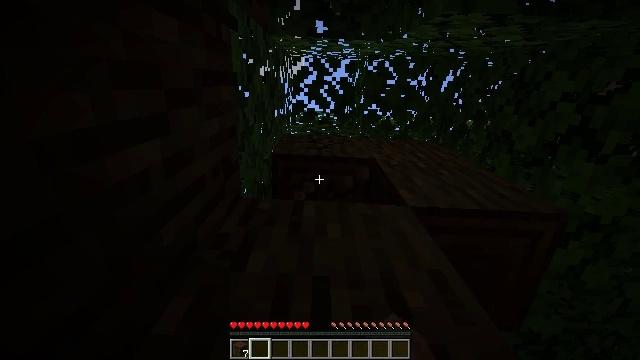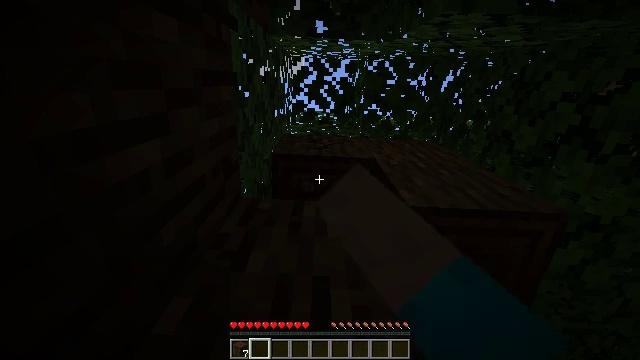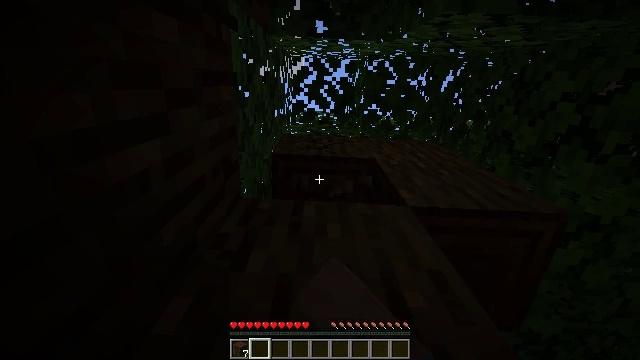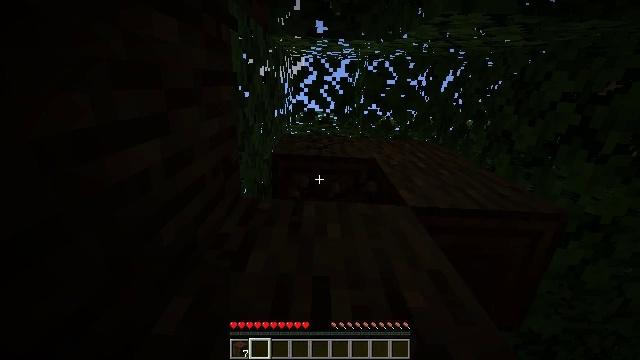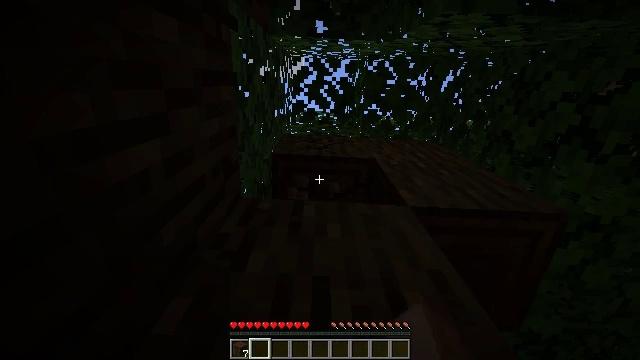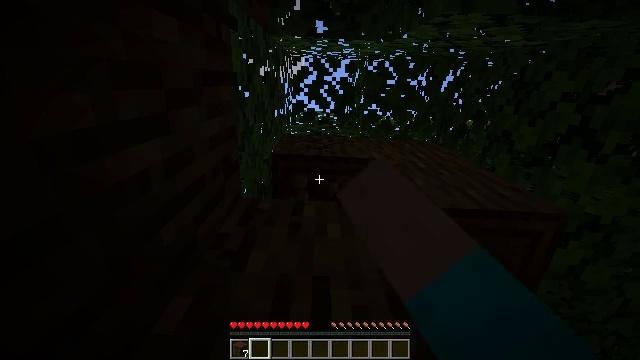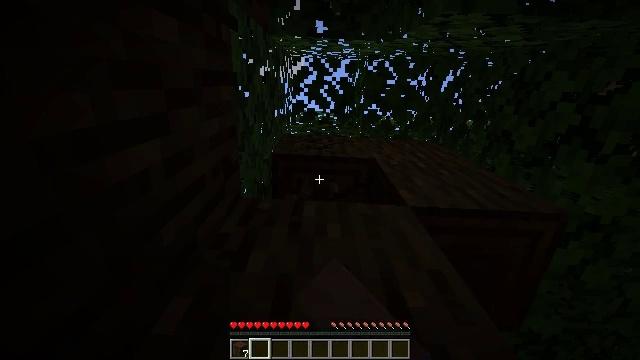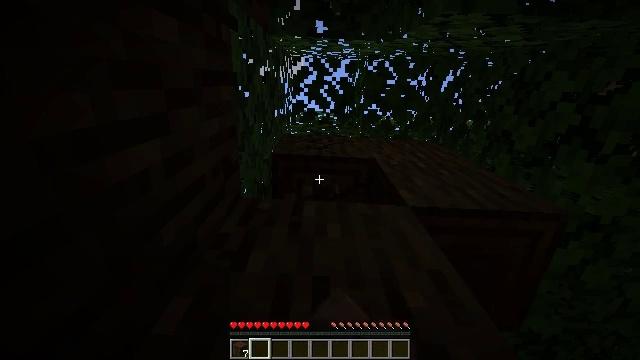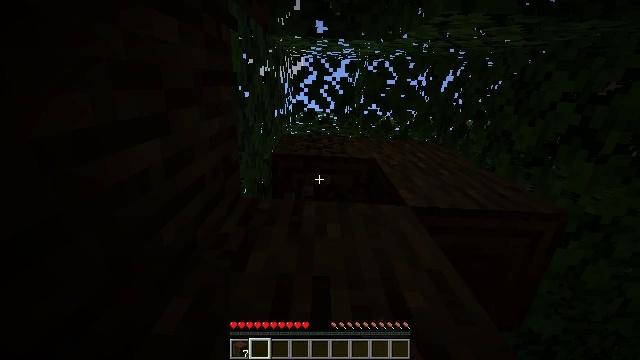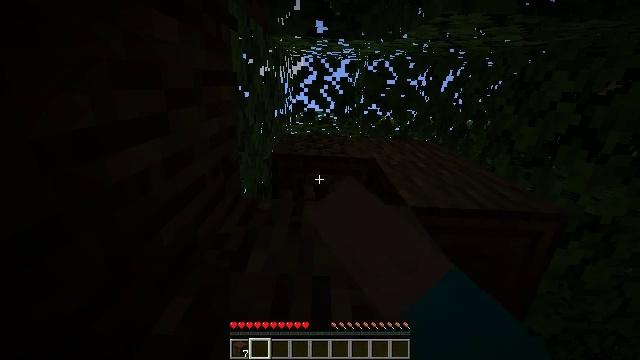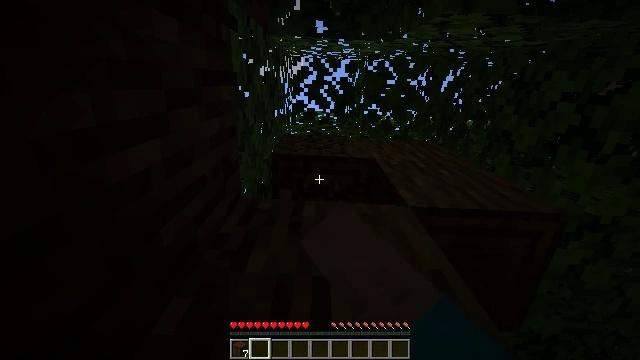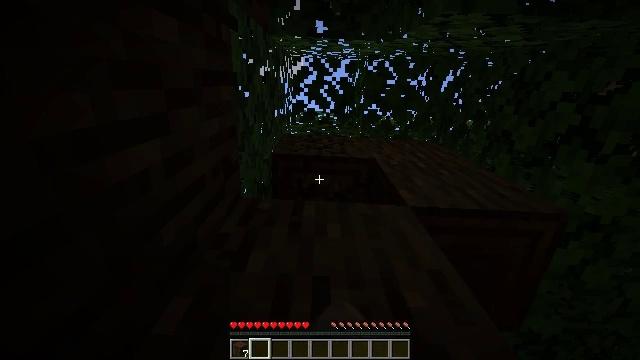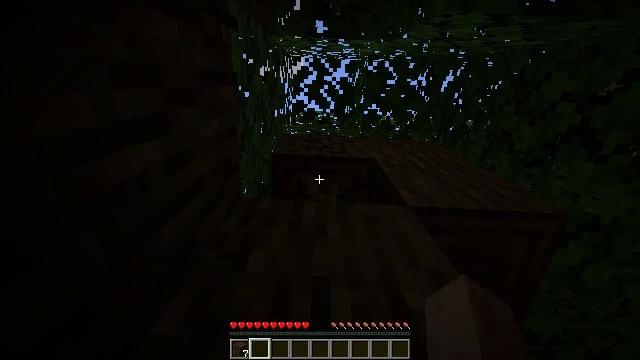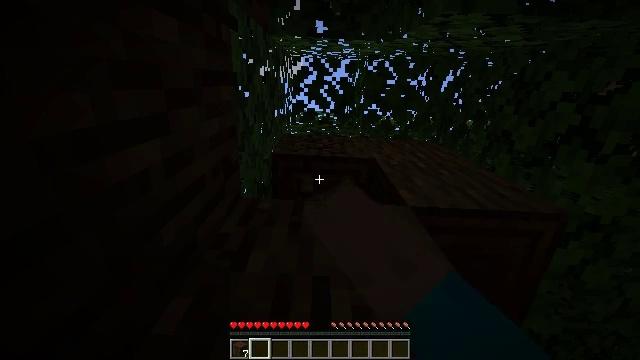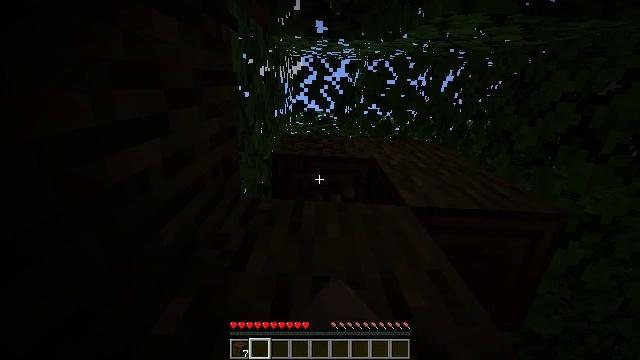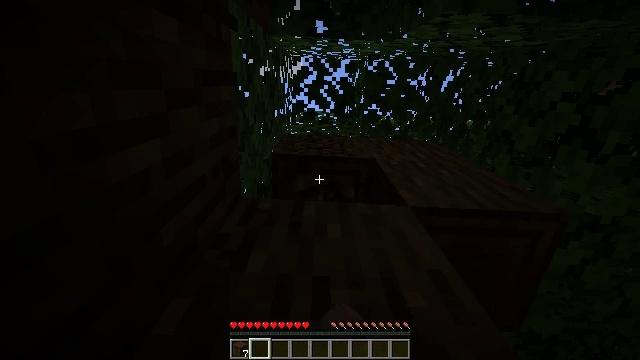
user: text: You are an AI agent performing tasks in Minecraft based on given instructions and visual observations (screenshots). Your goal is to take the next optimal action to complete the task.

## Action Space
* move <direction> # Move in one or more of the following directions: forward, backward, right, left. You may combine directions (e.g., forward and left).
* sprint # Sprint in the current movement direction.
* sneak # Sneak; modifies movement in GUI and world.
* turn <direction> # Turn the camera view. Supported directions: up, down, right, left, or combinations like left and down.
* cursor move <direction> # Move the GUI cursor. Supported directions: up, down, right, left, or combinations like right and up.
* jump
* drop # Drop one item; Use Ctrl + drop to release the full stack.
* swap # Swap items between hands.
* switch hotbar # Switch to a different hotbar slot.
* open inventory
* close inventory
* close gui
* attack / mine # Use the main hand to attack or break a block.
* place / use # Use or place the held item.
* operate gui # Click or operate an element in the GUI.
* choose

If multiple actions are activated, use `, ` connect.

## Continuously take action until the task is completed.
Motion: motion action
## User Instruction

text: Collect dark oak log for building.
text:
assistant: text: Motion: attack / mine
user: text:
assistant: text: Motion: attack / mine
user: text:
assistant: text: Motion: attack / mine
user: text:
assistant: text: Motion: attack / mine
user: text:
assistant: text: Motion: attack / mine
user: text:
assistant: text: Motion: attack / mine
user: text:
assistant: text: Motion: attack / mine
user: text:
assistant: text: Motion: attack / mine
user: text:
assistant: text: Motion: attack / mine
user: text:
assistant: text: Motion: attack / mine
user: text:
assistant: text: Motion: attack / mine
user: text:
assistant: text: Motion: attack / mine
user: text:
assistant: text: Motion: attack / mine
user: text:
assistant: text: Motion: attack / mine
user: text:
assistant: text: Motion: attack / mine
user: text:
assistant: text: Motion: attack / mine
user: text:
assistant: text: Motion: attack / mine
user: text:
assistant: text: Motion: attack / mine
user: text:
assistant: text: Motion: attack / mine
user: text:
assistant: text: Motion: attack / mine
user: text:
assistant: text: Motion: attack / mine
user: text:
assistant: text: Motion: attack / mine
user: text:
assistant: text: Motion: attack / mine
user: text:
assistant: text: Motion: attack / mine
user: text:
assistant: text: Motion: attack / mine
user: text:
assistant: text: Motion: attack / mine
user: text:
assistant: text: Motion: attack / mine
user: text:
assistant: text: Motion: attack / mine
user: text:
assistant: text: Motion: attack / mine
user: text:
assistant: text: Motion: attack / mine